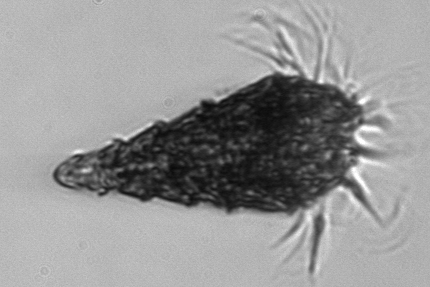
Label: Laboea_strobila